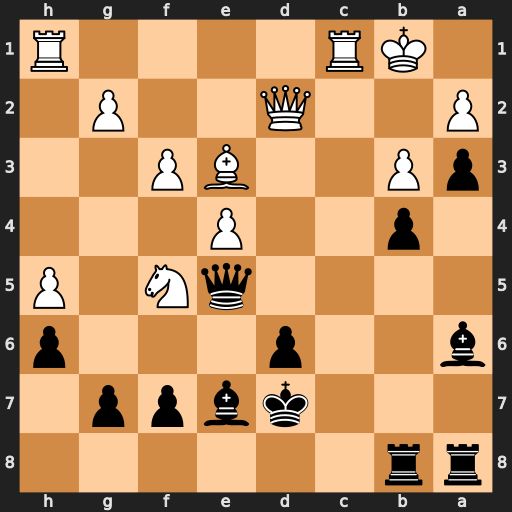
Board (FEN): rr6/3kbpp1/b2p3p/4qN1P/1p2P3/pP2BP2/P2Q2P1/1KR4R
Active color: b
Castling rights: -
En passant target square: -
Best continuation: Bd3+ Rc2 Qb2#